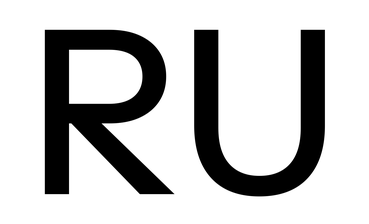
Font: InstrumentSans_Medium